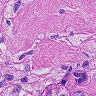
Metastatic tissue present: yes